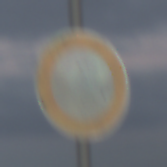
Verkehrszeichen: VerbotFahrzeugeAllerArt
Umgebung: Outdoor, Nature
Tageszeit: SunriseSunset
Wetter: PartlyCloudy
Licht: Natural
Jahreszeit: NotSpecified
Kontrast: LowContrast